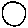
Label: circle